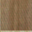
Piece: xx